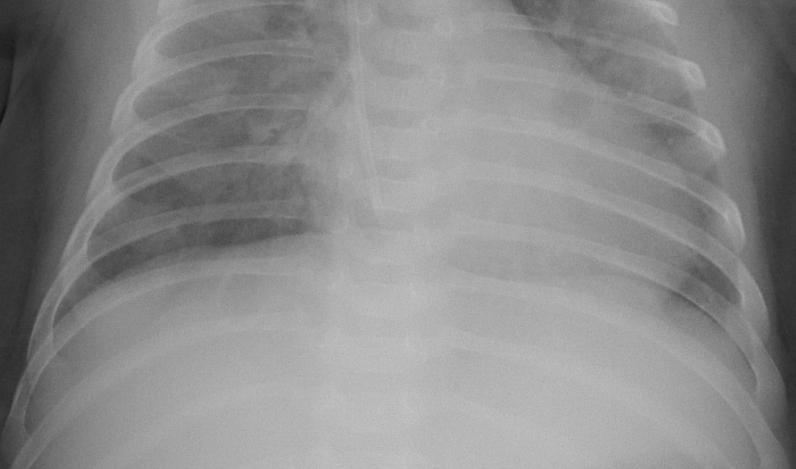
Diagnosis: PNEUMONIA